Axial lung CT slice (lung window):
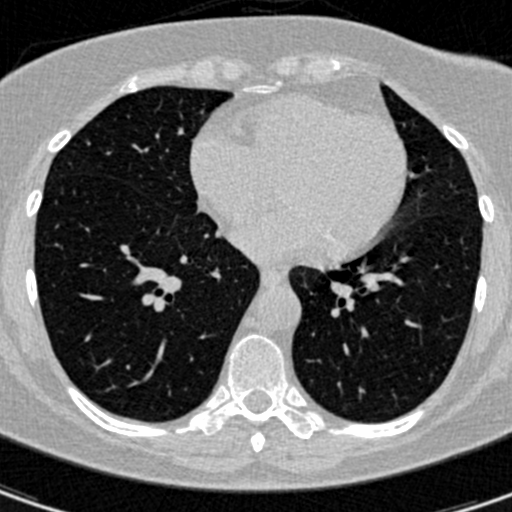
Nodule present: no